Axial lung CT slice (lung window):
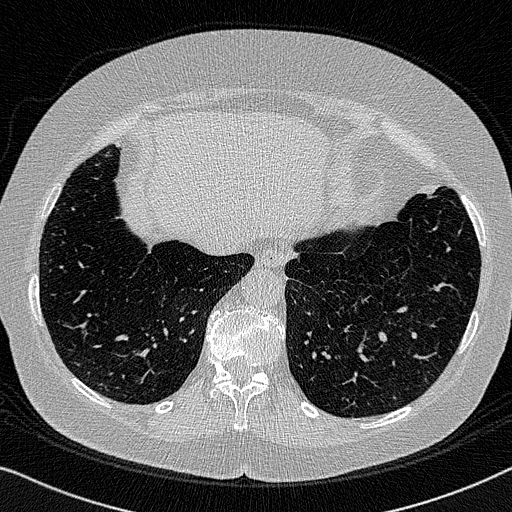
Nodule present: no